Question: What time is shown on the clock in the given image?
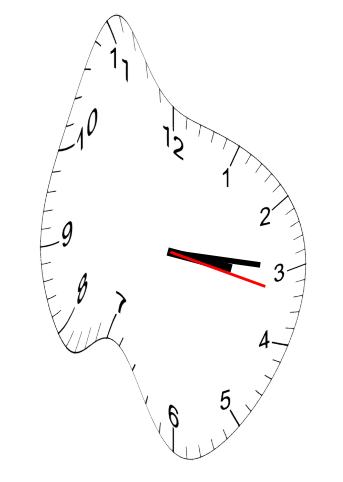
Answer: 03:15:17